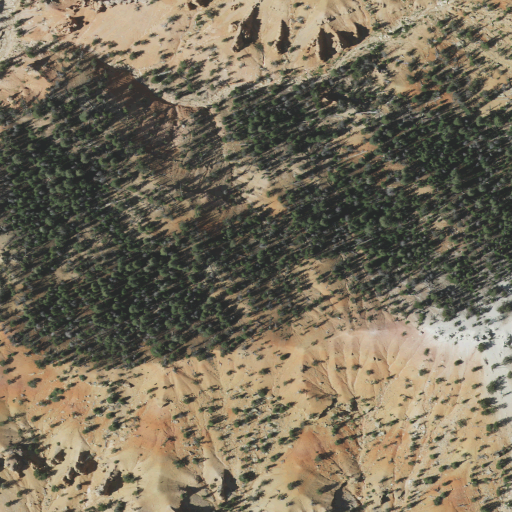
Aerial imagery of ridge(s) in Utah named Columbine Ridge containing evergreen forest, shrub, barren land, and grassland